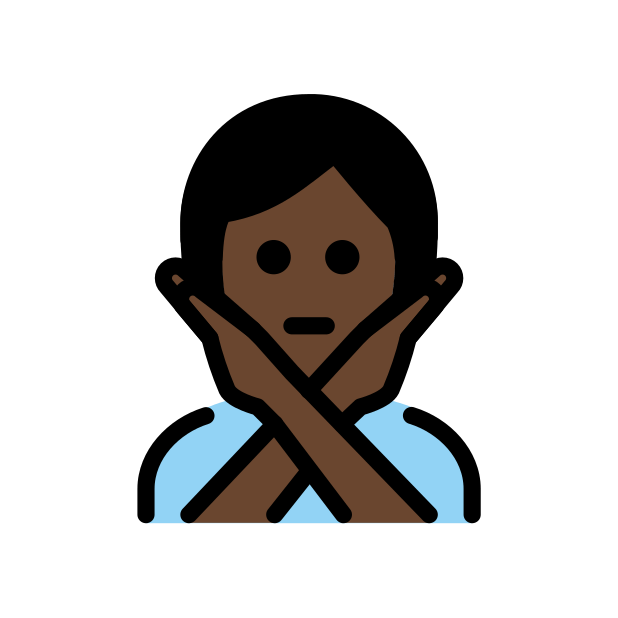
person gesturing NO: dark skin tone